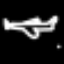
Label: airplane